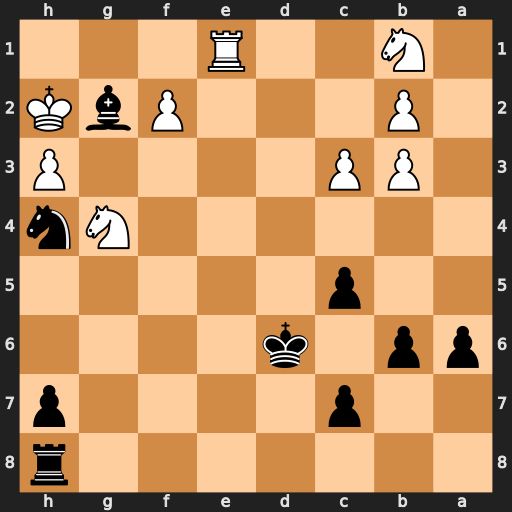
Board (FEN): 7r/2p4p/pp1k4/2p5/6Nn/1PP4P/1P3PbK/1N2R3
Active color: b
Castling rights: -
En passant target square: -
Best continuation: Nf3+ Kxg2 Nxe1+